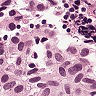
Metastatic tissue present: yes